Question: I have an SQL assignment for UNI due in a couple days. I played around with SQL settings using the 'set' command and I have messed up the output of queries (see screenshots, link below).
The output seems to be writing to a fixed line length, instead of using the full length of the terminal console. I am using tmux in iterm v3.2 but also have the same issue on the native MAC OSX terminal.
Is there a way to reset these settings to default? Or somehow make it work for me? I just want the lines to be displayed to the right side of the screen, until it needs to be wrapped.
Let me know if this is a dupe.

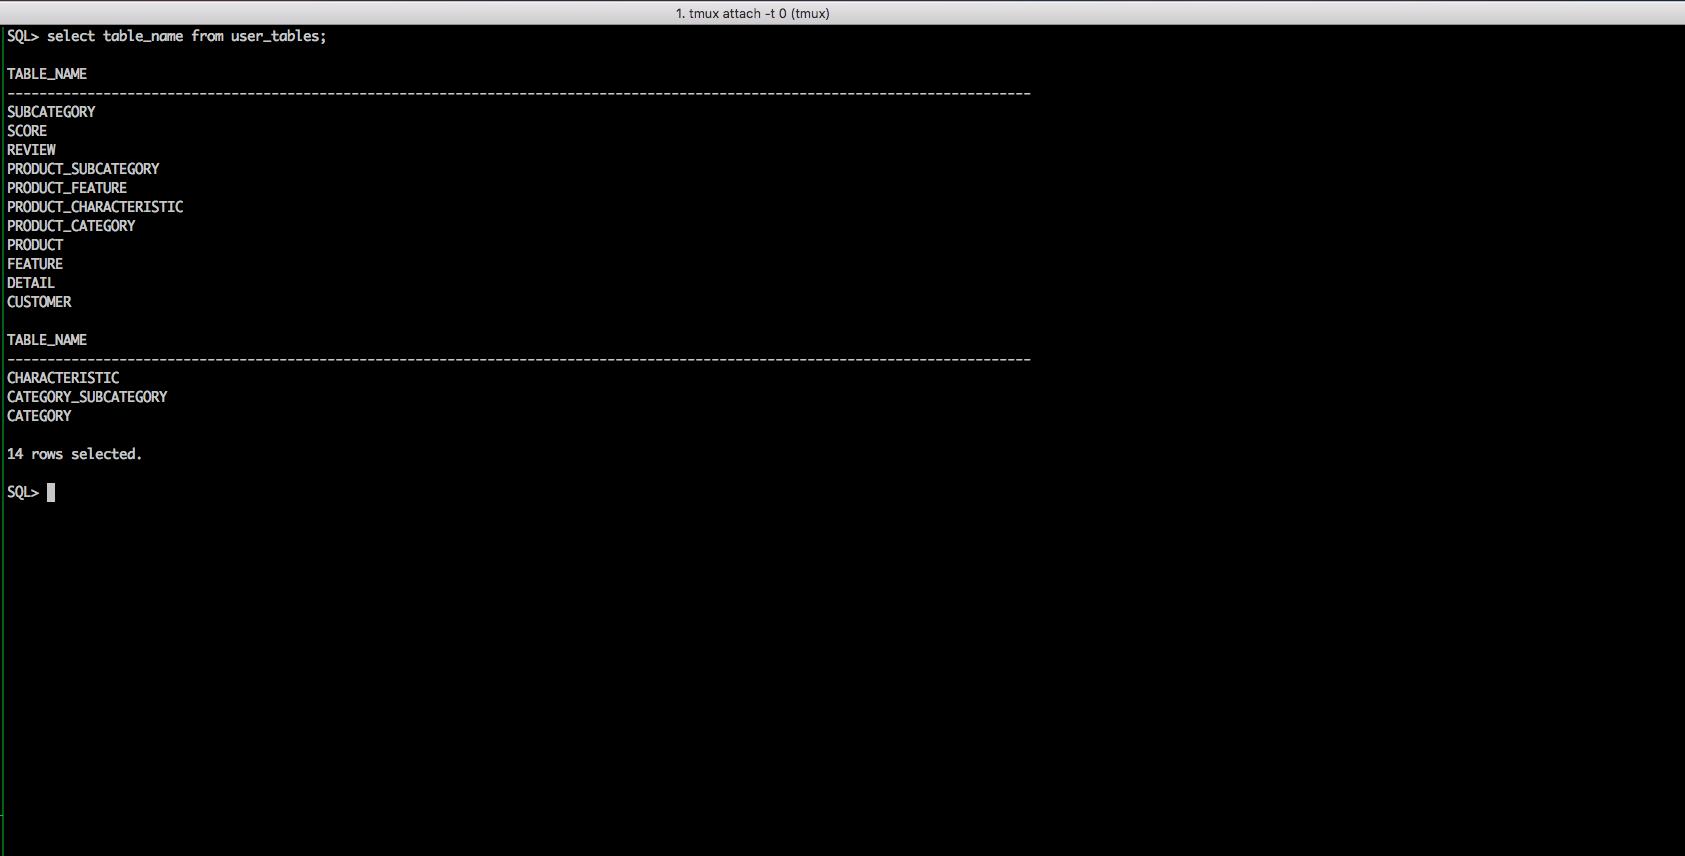
Answer: Got it!
This is controlled by the pagesize environment variable.
For the screenshot I had pagesize set to 14. Which means print 14 lines, with a blank line for the 14th line, before printing the rest of the output.
I changed the pagesize value to 200, this should be enough for what I need.
'''
set pagesize n
help set
'''